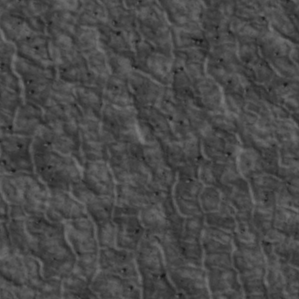
Label: non_frost